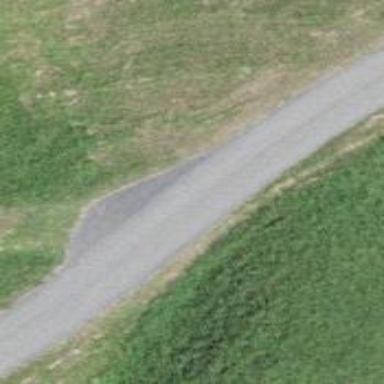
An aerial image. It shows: Passing place on the road.